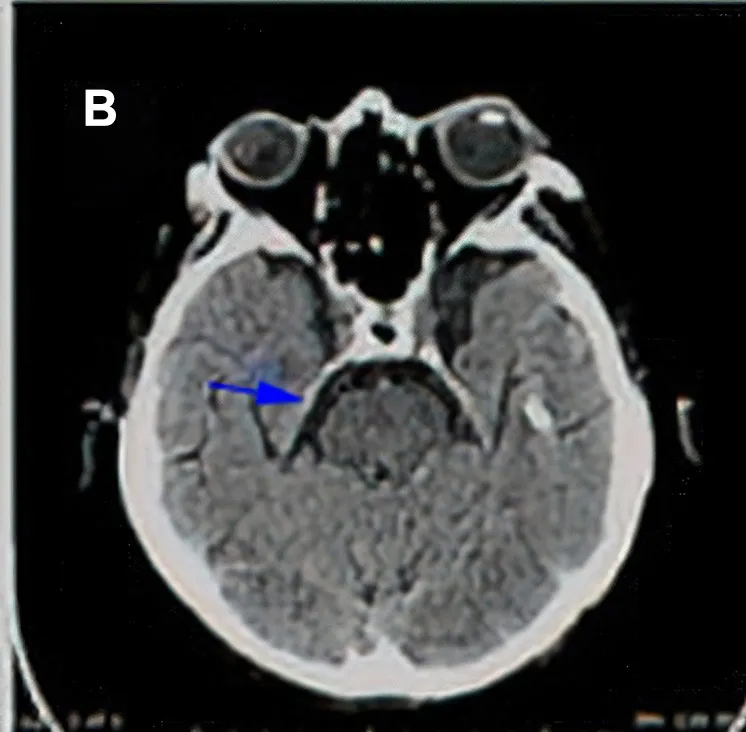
(B) Axial CT scan of the brain without IV contrast (patient cannot do MRI and cannot receive IV contrast because of rising creatinine), shows almost complete clearance of the thickened right tentorial leaflet (arrow in B).
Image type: radiology (ct)